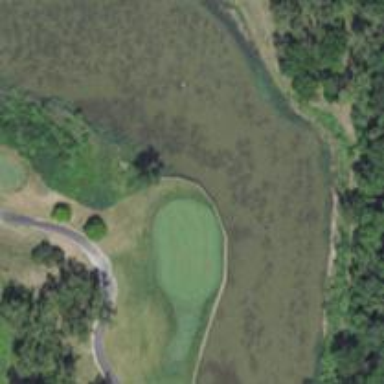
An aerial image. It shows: View of golf hole.